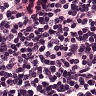
Metastatic tissue present: no